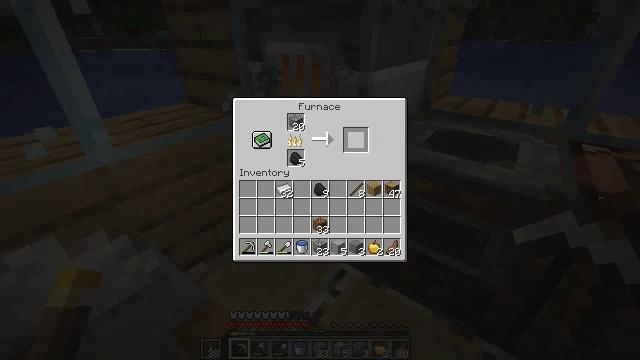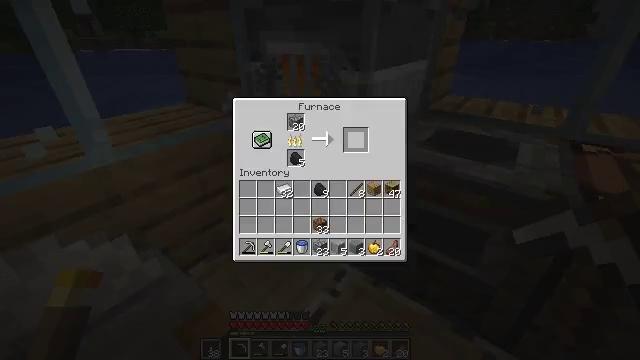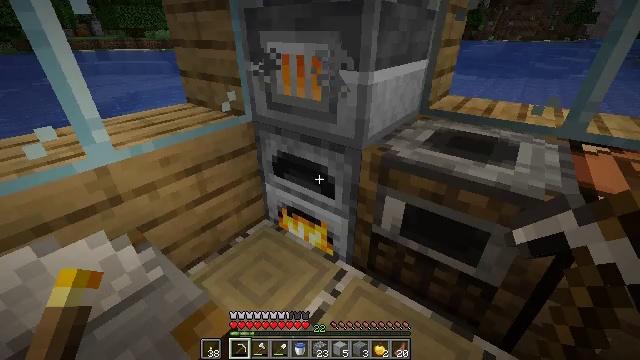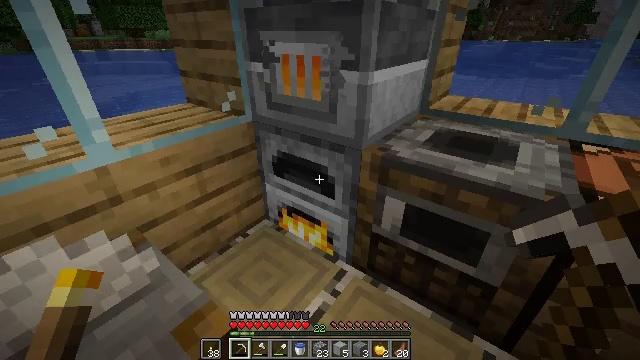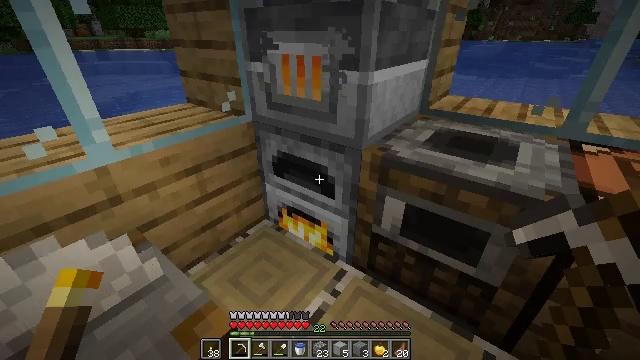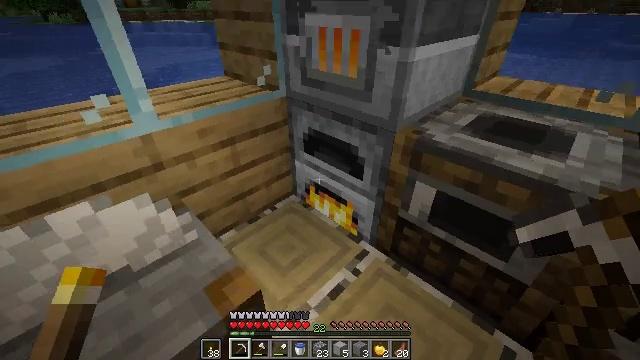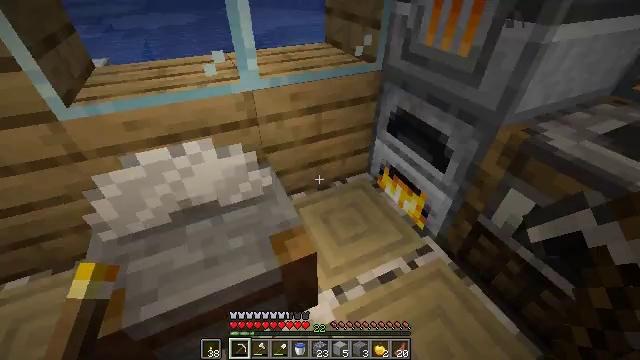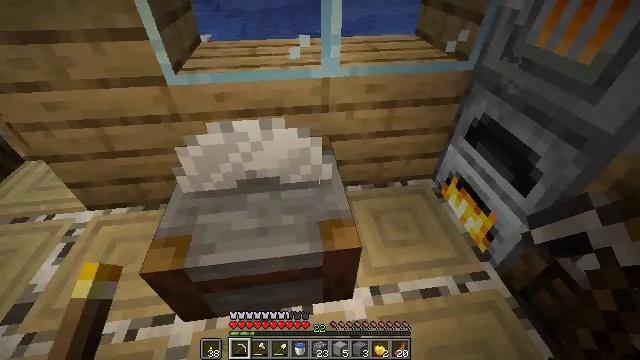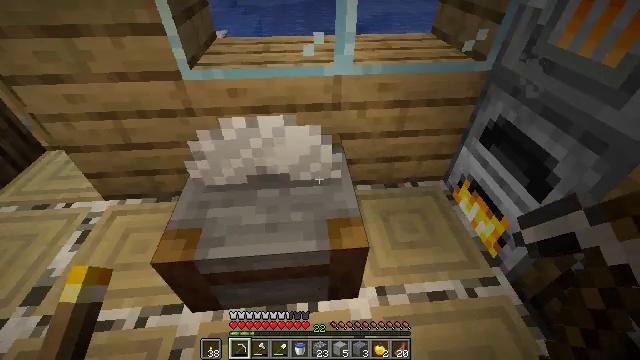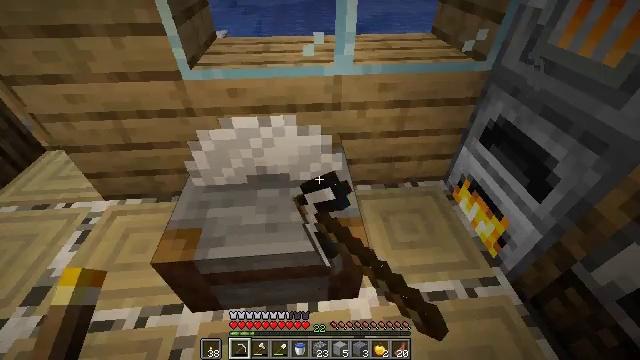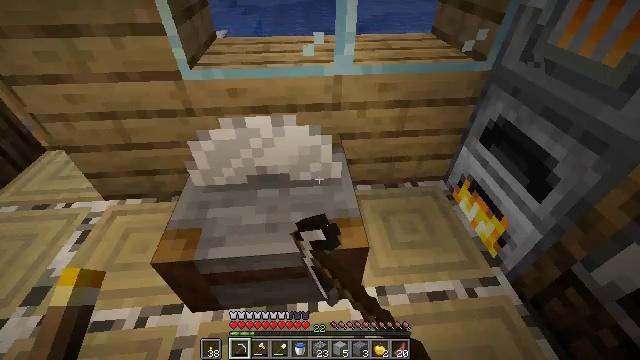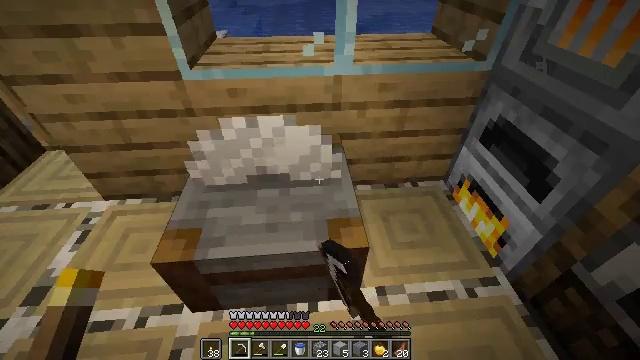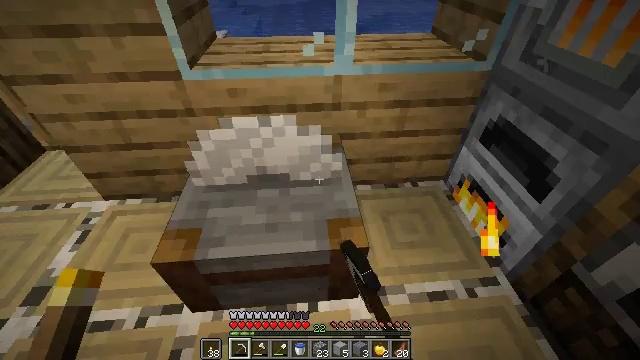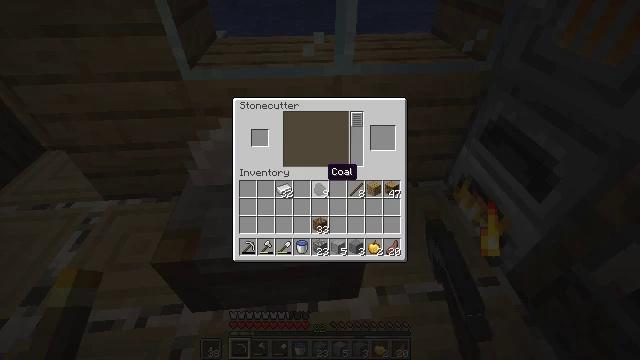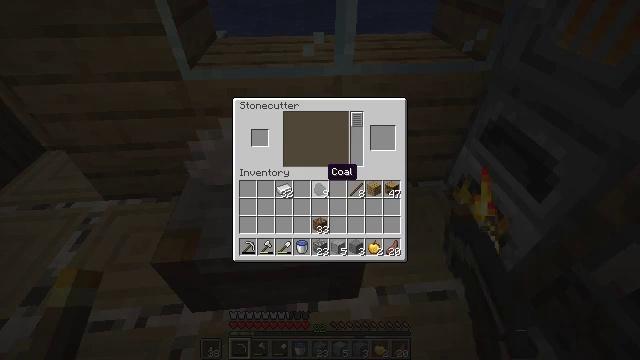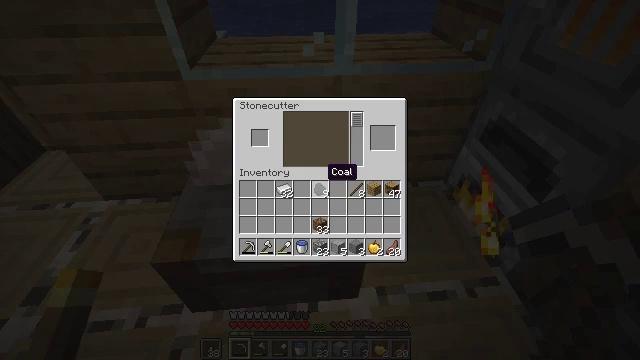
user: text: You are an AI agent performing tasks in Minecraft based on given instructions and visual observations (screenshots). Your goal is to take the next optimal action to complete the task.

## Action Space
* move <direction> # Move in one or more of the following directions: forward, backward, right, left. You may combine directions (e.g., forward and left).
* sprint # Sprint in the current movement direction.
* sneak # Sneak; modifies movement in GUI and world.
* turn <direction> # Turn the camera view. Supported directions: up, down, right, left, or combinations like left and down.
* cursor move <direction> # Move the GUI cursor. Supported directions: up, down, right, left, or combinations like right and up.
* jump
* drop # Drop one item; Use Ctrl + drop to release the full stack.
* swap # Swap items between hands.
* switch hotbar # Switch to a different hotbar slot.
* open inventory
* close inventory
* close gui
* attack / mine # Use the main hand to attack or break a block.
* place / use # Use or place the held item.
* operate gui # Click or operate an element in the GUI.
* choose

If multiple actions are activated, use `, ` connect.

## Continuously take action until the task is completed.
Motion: motion action
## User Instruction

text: Use the crafting table to make a stone brick wall.
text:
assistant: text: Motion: open gui
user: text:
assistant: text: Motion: no_op
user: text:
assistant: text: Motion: close gui
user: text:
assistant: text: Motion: no_op
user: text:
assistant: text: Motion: turn left and down
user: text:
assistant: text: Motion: turn left and down
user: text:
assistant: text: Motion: turn left and down
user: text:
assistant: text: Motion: turn left, use / place
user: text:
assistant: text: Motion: use / place
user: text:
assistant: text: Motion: use / place
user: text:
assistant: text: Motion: no_op
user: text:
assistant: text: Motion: no_op
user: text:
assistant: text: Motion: open gui
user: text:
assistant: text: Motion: no_op
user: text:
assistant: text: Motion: no_op
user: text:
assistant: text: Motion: no_op
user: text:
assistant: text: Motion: no_op
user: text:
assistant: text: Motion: no_op
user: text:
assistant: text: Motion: no_op
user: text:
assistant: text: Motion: no_op
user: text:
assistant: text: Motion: cursor move down
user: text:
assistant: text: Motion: cursor move down
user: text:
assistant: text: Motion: sneak, cursor move right and down
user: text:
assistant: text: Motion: sneak
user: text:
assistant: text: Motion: sneak, cursor move down
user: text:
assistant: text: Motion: sneak
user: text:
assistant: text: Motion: sneak
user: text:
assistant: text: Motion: sneak
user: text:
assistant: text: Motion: sneak
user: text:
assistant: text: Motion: sneak, operate gui